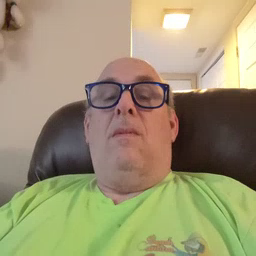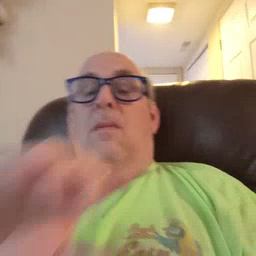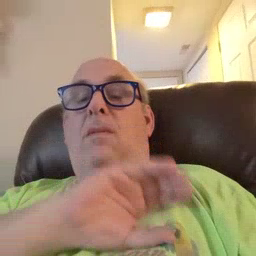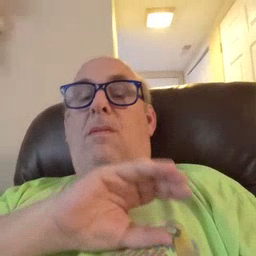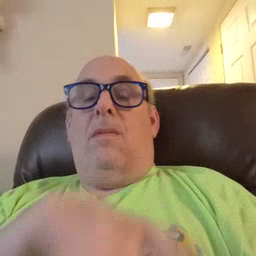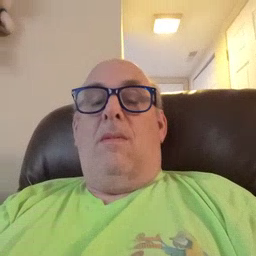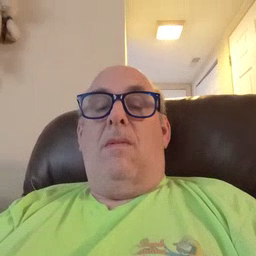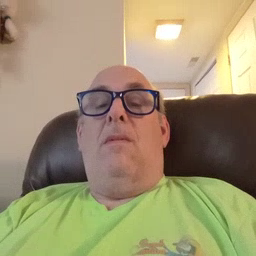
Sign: police